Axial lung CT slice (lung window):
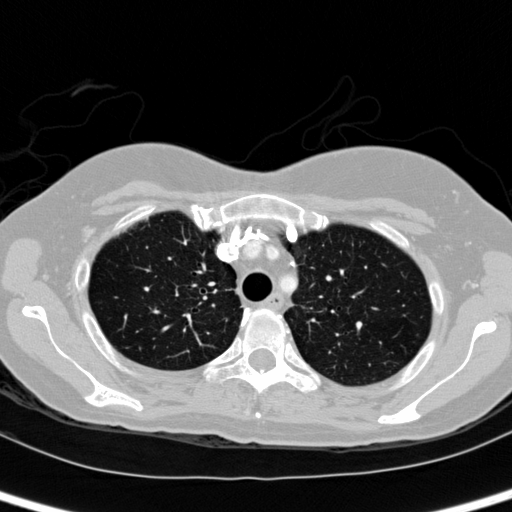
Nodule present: no